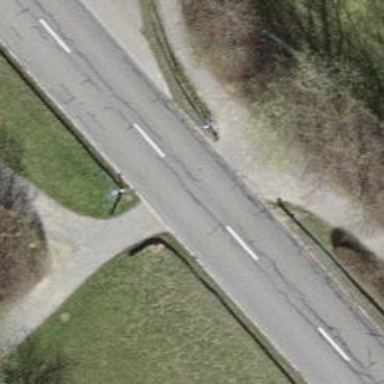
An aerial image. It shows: Compacted path with crossing.